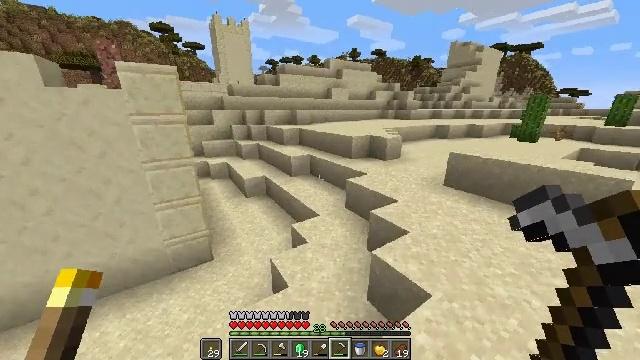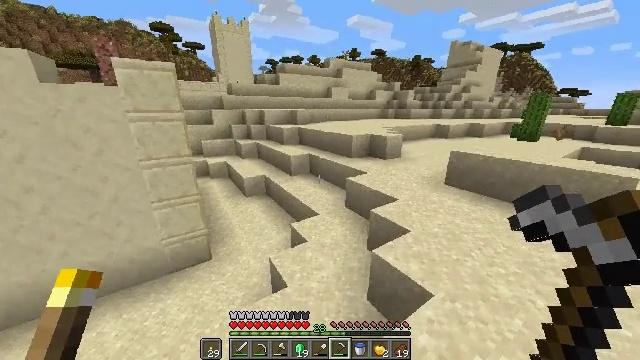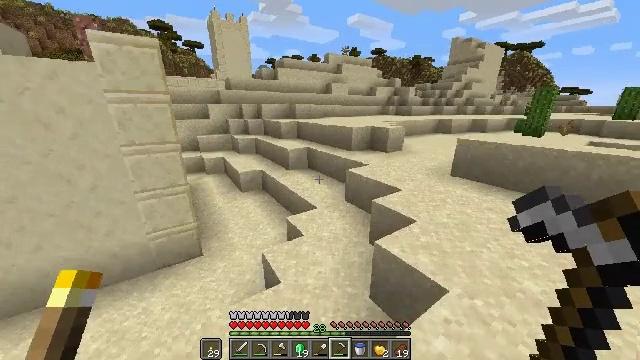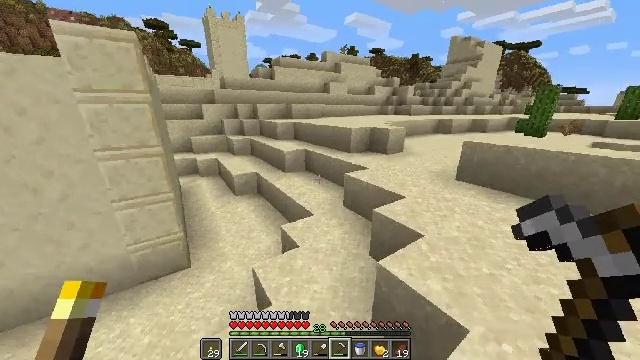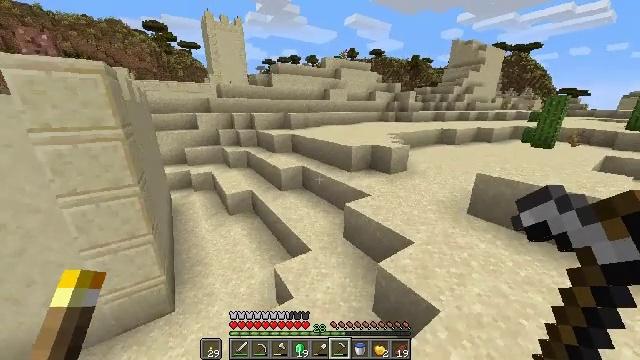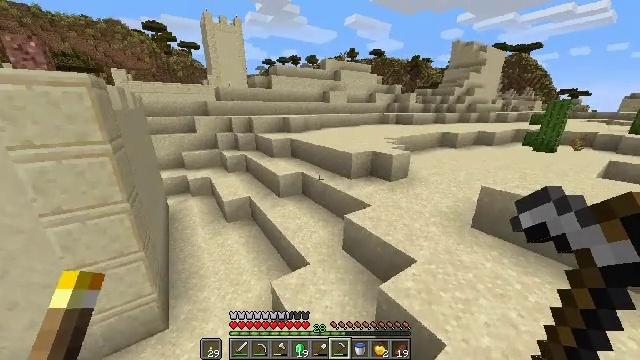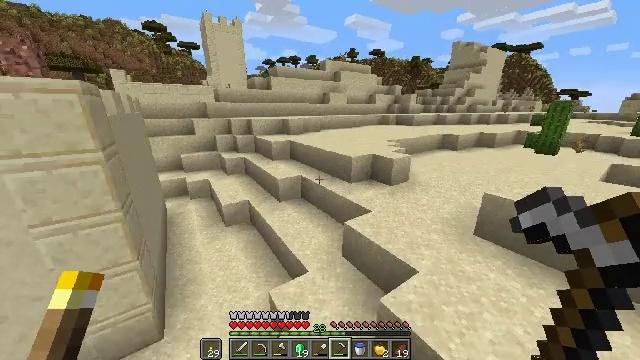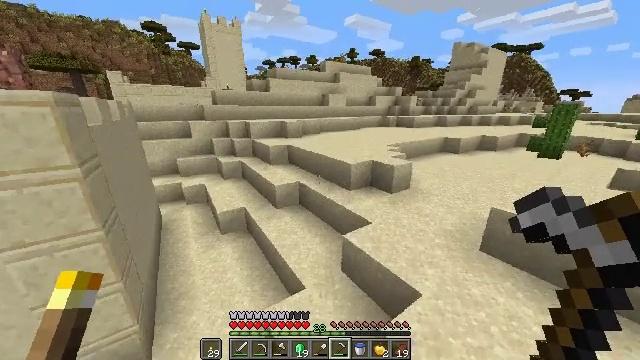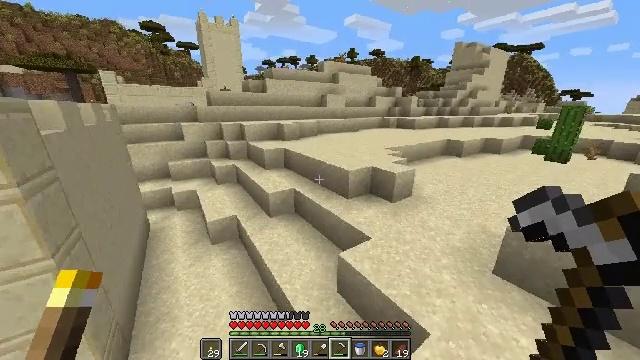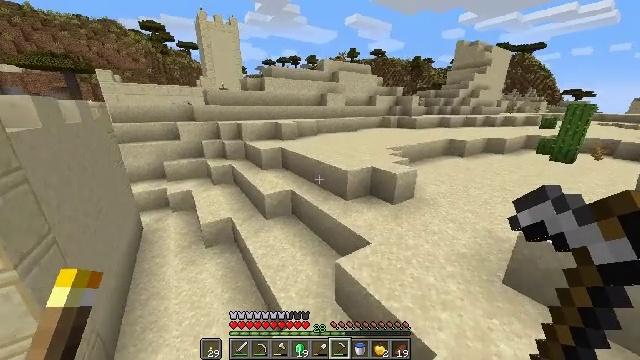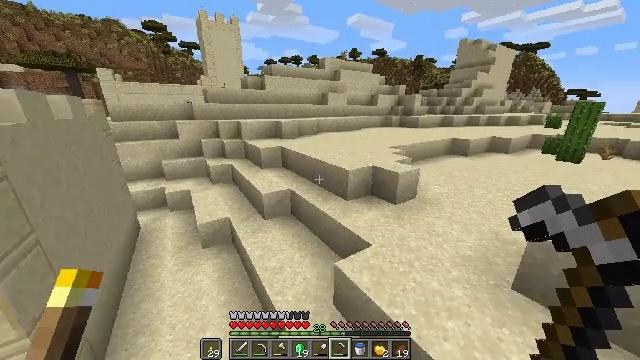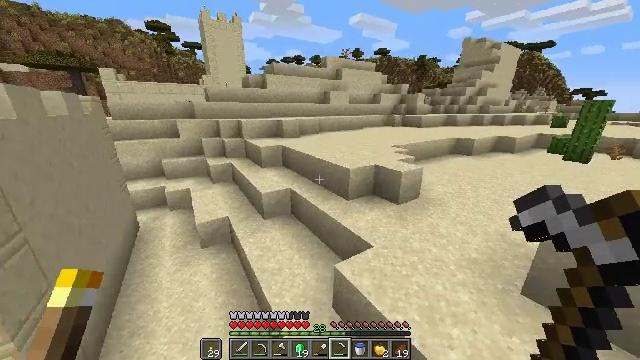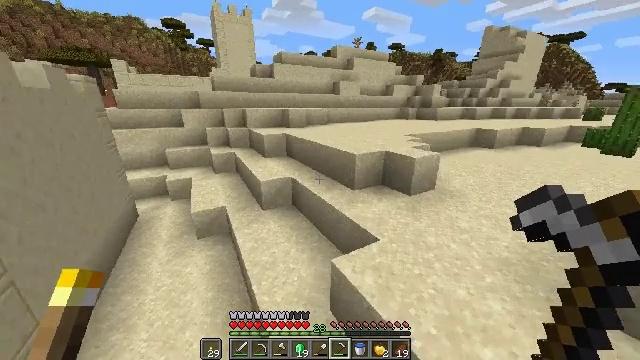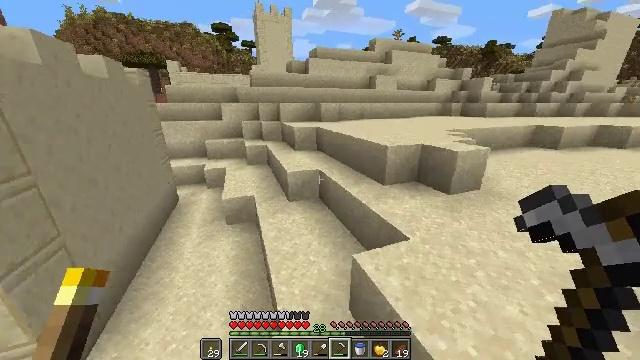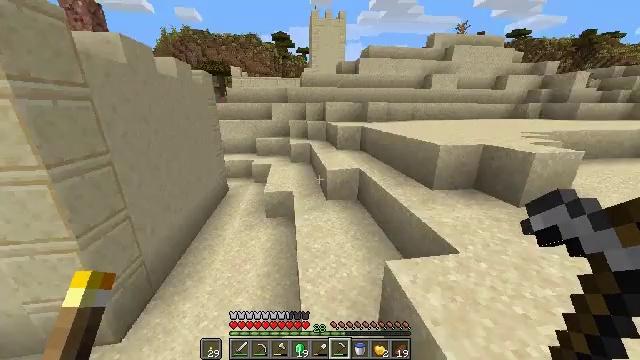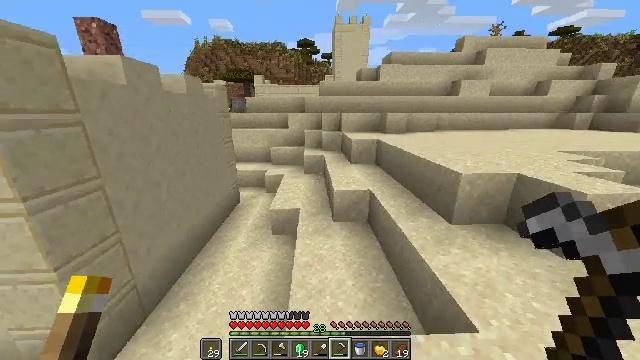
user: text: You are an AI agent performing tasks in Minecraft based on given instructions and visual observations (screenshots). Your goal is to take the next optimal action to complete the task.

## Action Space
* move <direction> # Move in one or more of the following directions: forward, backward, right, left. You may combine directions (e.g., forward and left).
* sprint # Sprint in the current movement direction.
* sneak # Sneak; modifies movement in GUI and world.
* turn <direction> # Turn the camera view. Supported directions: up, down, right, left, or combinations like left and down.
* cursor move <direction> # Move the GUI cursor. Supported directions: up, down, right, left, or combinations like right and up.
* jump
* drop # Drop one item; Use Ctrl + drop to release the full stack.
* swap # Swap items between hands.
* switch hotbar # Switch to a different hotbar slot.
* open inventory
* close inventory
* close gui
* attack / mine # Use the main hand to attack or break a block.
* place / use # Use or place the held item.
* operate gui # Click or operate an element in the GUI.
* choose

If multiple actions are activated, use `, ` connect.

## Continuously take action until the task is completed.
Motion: motion action
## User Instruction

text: Attack the hay block to get hay.
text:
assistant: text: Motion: move forward, sprint, jump
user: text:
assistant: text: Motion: move forward, sprint, jump
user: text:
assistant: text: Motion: move forward, sprint, jump
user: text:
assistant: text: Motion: move forward, sprint, jump
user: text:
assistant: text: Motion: move forward and move right, sprint, jump
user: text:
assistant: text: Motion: move forward and move right, sprint, jump
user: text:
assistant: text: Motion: move forward and move right, sprint, jump
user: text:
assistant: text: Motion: move forward and move right, sprint, jump
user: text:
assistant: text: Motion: move forward and move right, sprint, jump
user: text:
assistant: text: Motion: move forward and move right, sprint, jump
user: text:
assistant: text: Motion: move forward and move right, sprint, jump
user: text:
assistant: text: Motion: move forward and move right, sprint, turn left, jump
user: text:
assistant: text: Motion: move forward and move right, sprint, turn left, jump
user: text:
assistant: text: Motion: move forward and move right, sprint, turn left, jump
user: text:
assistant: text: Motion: move forward and move right, sprint, turn left and up, jump
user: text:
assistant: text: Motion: move forward and move right, sprint, turn left, jump
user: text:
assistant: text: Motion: move forward and move right, sprint, turn left, jump
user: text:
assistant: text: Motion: move forward and move right, sprint, turn left, jump
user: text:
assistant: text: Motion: move forward and move right, sprint, turn left, jump
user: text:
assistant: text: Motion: move forward and move right, sprint, jump
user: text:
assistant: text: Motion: move forward and move right, sprint, jump
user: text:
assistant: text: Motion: move forward and move right, sprint, jump
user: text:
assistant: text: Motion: move forward and move right, sprint, jump
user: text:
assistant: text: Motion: move forward and move right, sprint, jump
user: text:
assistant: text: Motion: move forward and move right, sprint, jump
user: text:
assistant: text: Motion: move forward and move right, sprint, jump
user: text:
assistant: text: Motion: move forward and move right, sprint, turn left, jump
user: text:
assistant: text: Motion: move forward and move right, sprint, turn left, jump
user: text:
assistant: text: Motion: move forward and move right, sprint, turn left, jump
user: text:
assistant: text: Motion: move forward and move right, sprint, jump